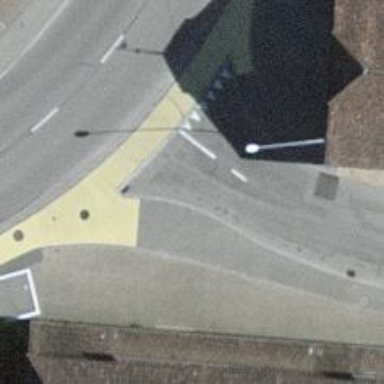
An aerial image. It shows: Road with "give way" sign.